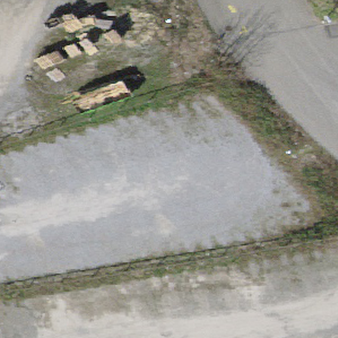
Label: other